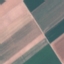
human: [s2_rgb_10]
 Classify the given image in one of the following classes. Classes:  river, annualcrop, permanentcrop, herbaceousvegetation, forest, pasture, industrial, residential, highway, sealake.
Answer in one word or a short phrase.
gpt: AnnualCrop